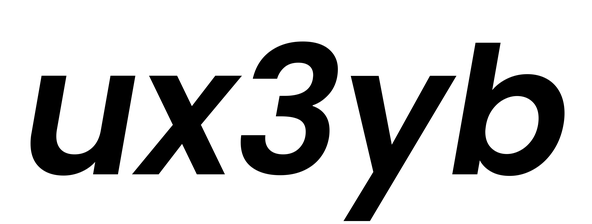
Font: Poppins-SemiBoldItalic